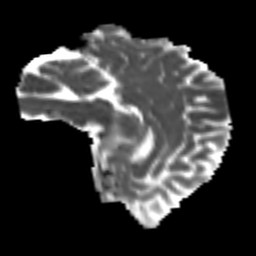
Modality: MD
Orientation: sagittal
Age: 26
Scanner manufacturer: siemens
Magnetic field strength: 3 T
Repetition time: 4.52 s
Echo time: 0.084 s